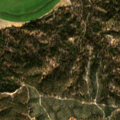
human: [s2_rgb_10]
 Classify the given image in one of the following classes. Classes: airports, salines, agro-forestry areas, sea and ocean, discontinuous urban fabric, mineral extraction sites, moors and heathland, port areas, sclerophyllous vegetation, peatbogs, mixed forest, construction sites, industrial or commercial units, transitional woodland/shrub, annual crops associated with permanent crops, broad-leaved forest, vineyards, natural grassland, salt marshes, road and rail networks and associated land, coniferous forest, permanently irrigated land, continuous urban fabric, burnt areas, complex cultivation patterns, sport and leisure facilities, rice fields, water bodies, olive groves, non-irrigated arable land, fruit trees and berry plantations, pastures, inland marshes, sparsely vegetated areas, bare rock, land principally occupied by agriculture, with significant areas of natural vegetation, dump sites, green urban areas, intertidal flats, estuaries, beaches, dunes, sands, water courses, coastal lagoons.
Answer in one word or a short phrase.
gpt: permanently irrigated land, broad-leaved forest, transitional woodland/shrub